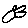
Label: bird